Question:
I need help getting this script started. Your help will be greatly appreciated! Again, I don't want the answer but rather how to start this script so it can spark ideas. Thank you once again!
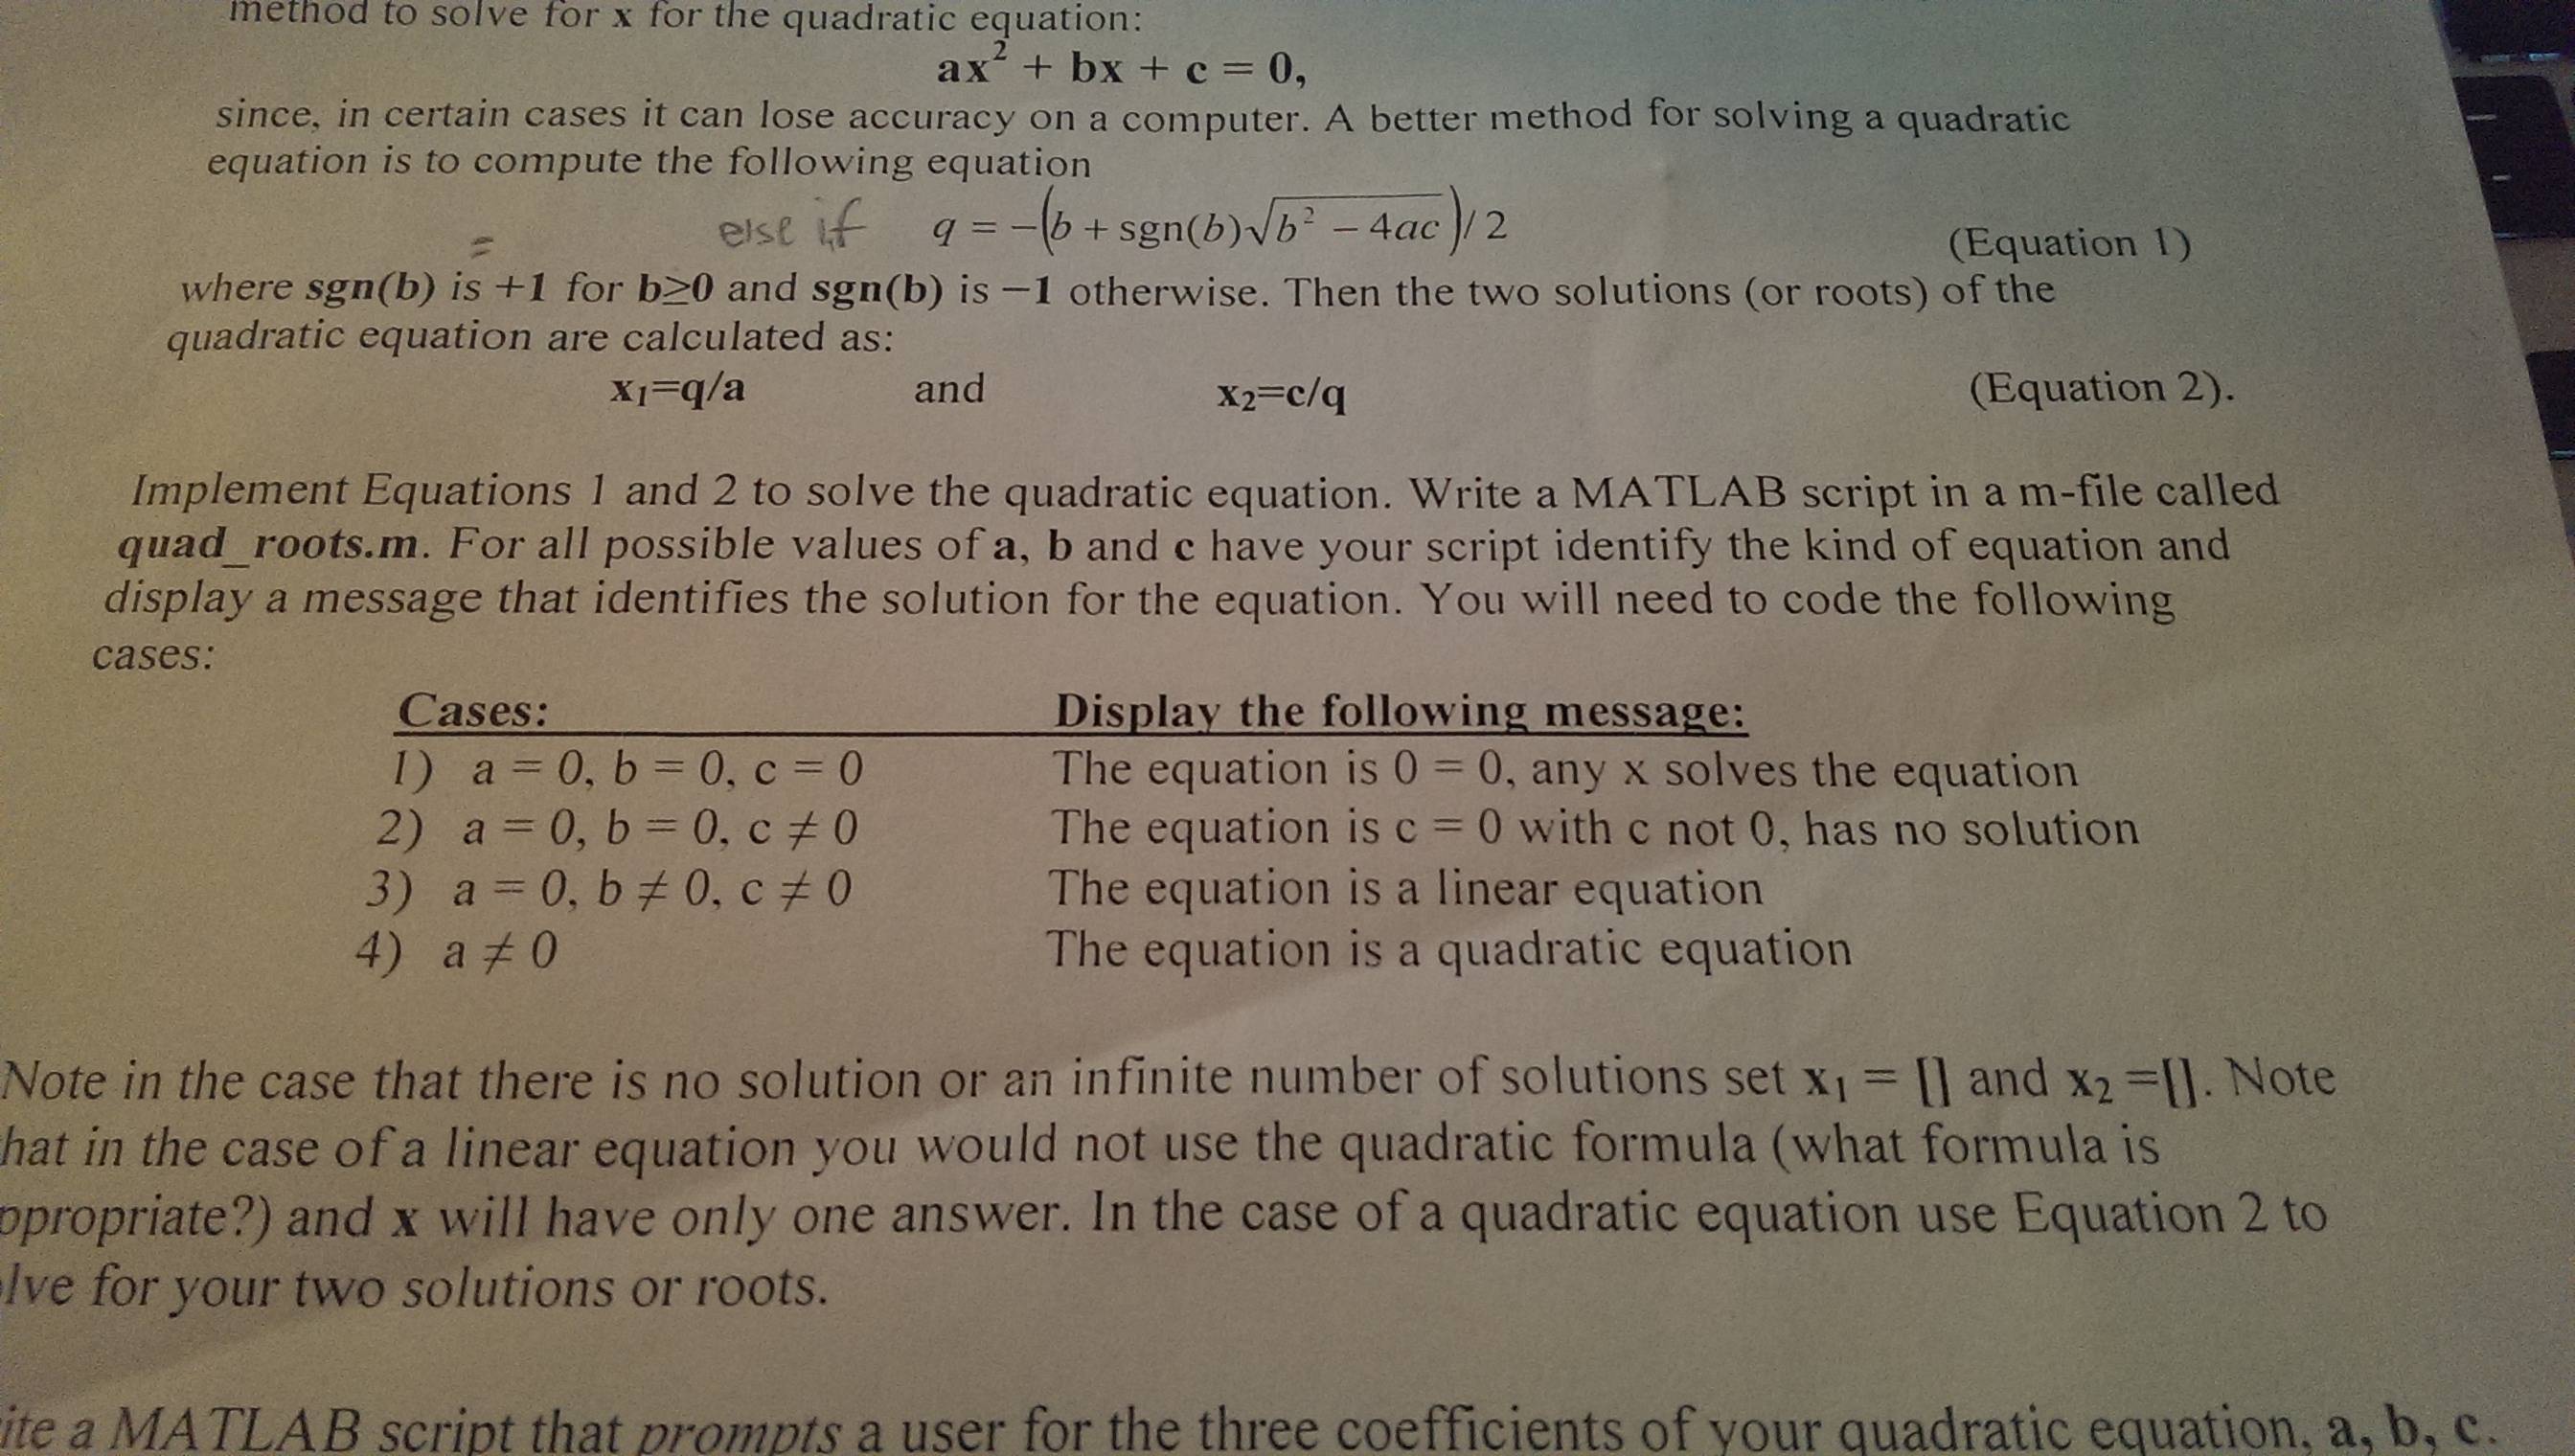
Answer: '''
if a == 0
if b == 0
if c == 0
% Case 1)
else
% Case 2)
end
elseif c ~= 0
% Case 3)
end
% Case 5: a==0, b~=0, c==0
% Linear equation through origin
else
% Case 4)
end
'''